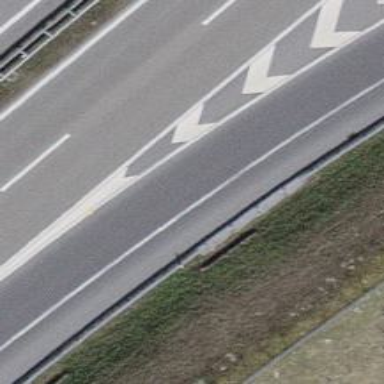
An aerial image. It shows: Asphalt motorway link.